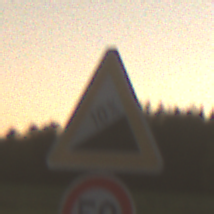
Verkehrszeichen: Steigung10
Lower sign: Geschwindigkeit50
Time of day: SunriseSunset
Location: Outdoor (Nature)
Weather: Clear
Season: NotSpecified
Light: Natural